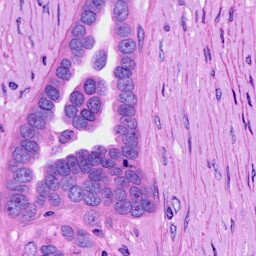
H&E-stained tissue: Ovarian